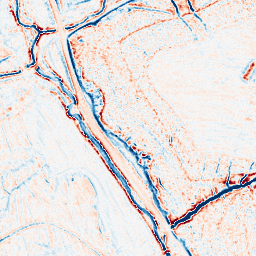
Category: edge_preserving
Decomposition family: bilateral
Decomposition parameters: d: 9
sigma_color: 75
sigma_space: 50
Upsampling method: regularized
Upsampling parameters: scale: 2
lambda_reg: 0.001
Upsampling scale: 2